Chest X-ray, AP view. Patient: 23 years old, sex F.
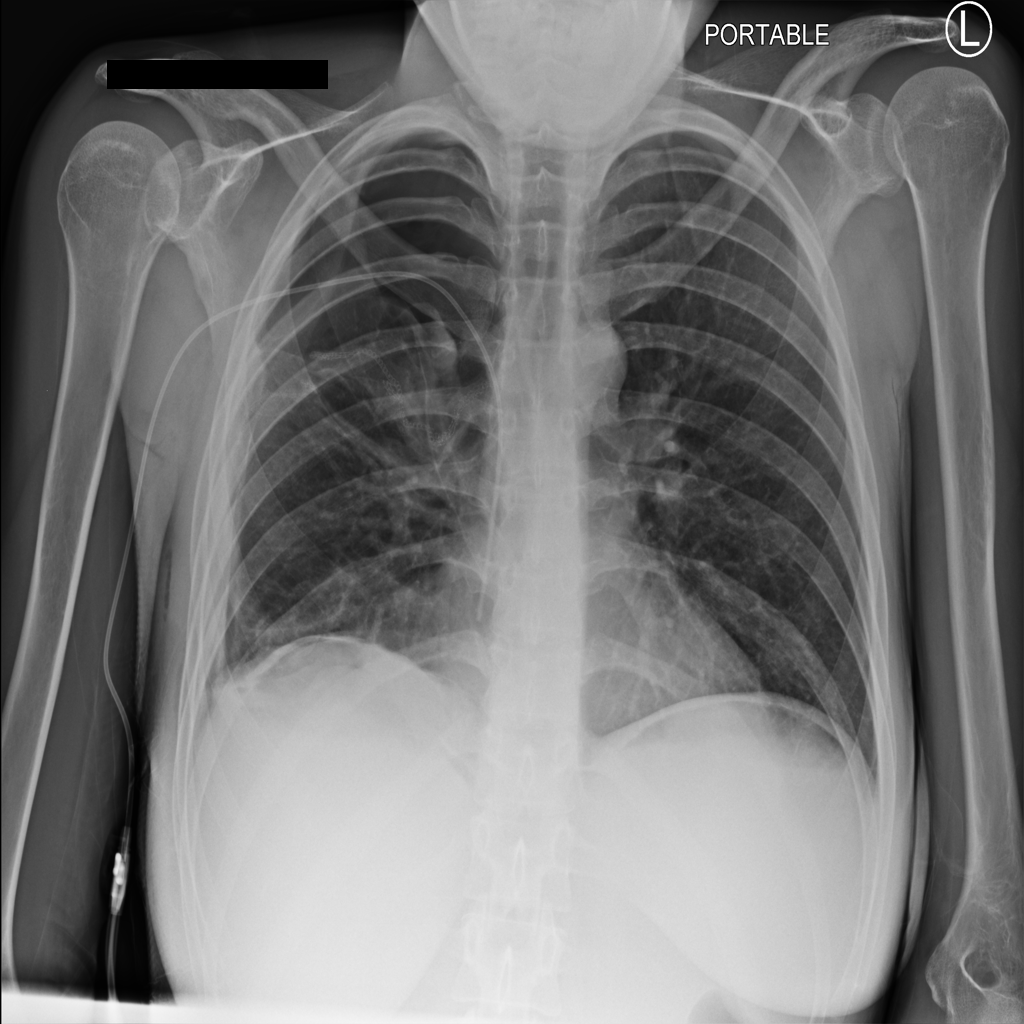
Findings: Pneumothorax